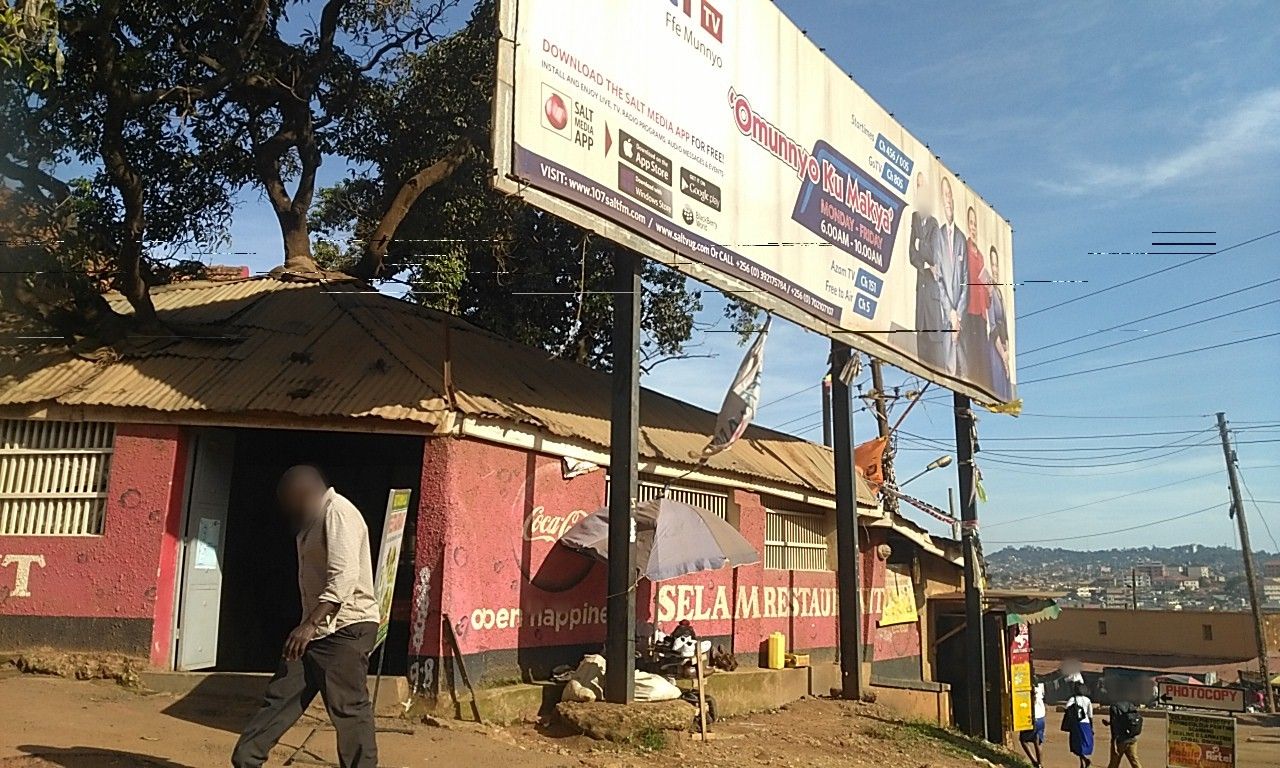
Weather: clear
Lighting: day
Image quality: good
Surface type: walking surface
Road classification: tertiary
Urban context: urban centre
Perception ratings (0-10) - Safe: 0.71, Lively: 1.92, Beautiful: 2.42, Boring: 6.48, Depressing: 9.23, Wealthy: 3.05